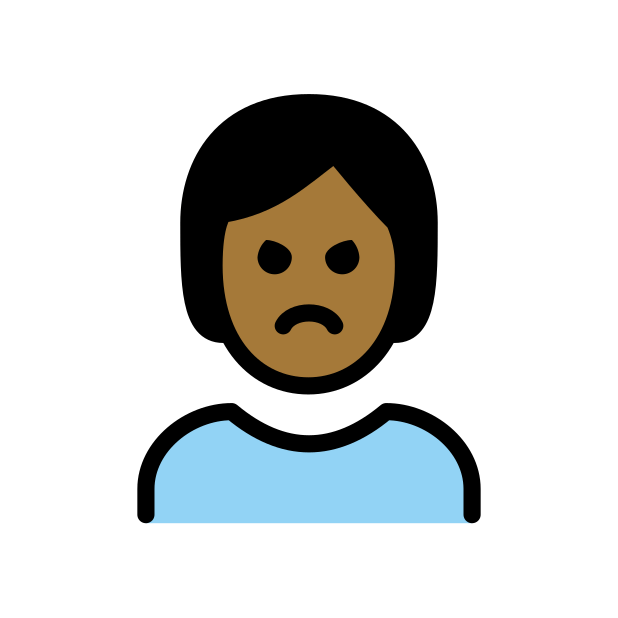
person pouting: medium-dark skin tone